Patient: sex F, age 70
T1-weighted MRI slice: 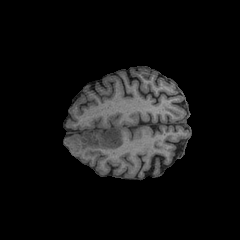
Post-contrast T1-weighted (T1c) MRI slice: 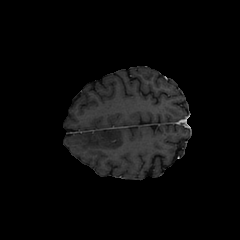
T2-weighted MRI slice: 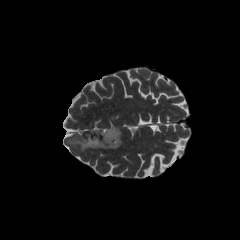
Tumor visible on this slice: yes
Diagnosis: Oligodendroglioma, IDH-mutant, 1p/19q-codeleted
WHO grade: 2